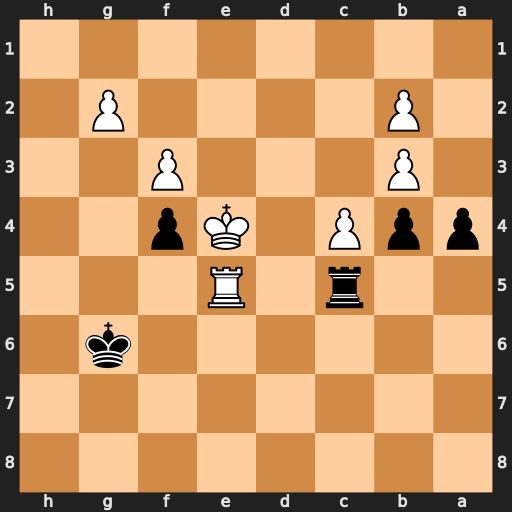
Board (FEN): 8/8/6k1/2r1R3/ppP1Kp2/1P3P2/1P4P1/8
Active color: b
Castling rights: -
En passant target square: -
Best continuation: Rxe5+ Kxe5 a3 bxa3 bxa3